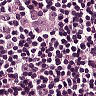
Metastatic tissue present: yes